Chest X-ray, PA view. Patient: 35 years old, sex F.
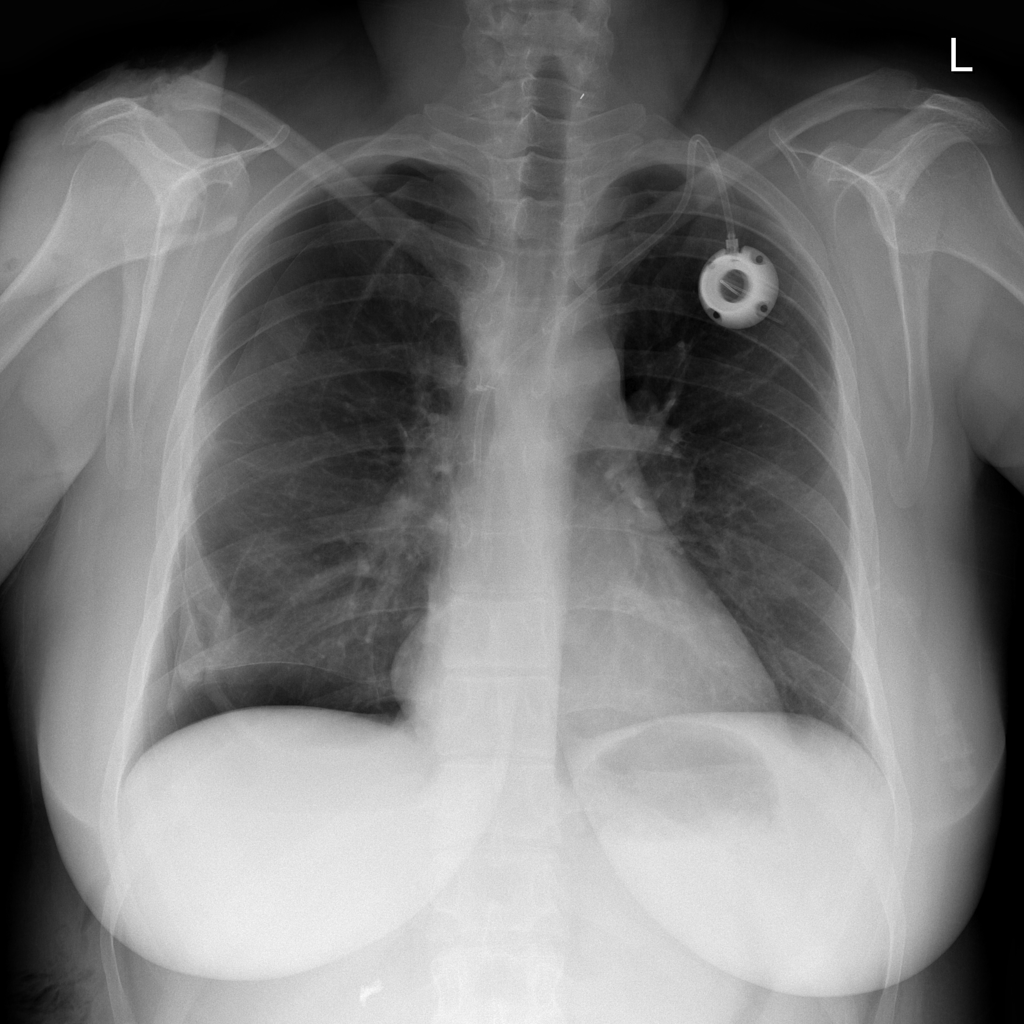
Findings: Pneumothorax